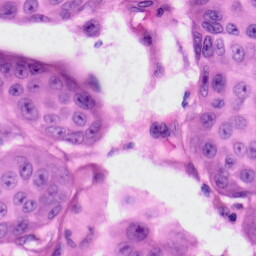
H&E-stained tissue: Skin